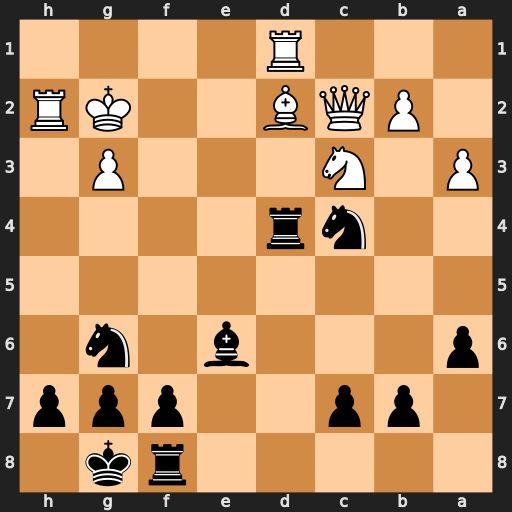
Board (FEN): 5rk1/1pp2ppp/p3b1n1/8/2nr4/P1N3P1/1PQB2KR/3R4
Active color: b
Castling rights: -
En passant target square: -
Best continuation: Rxd2+ Rxd2 Ne3+ Kf2 Nxc2